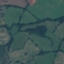
Land use / land cover: Pasture